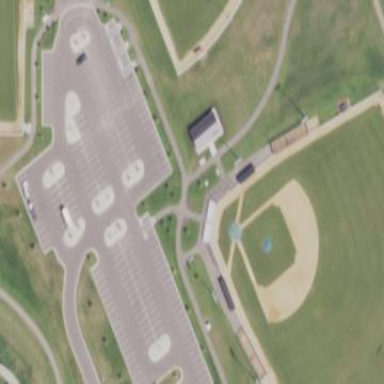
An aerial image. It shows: Baseball pitch for leisure and sports activities.